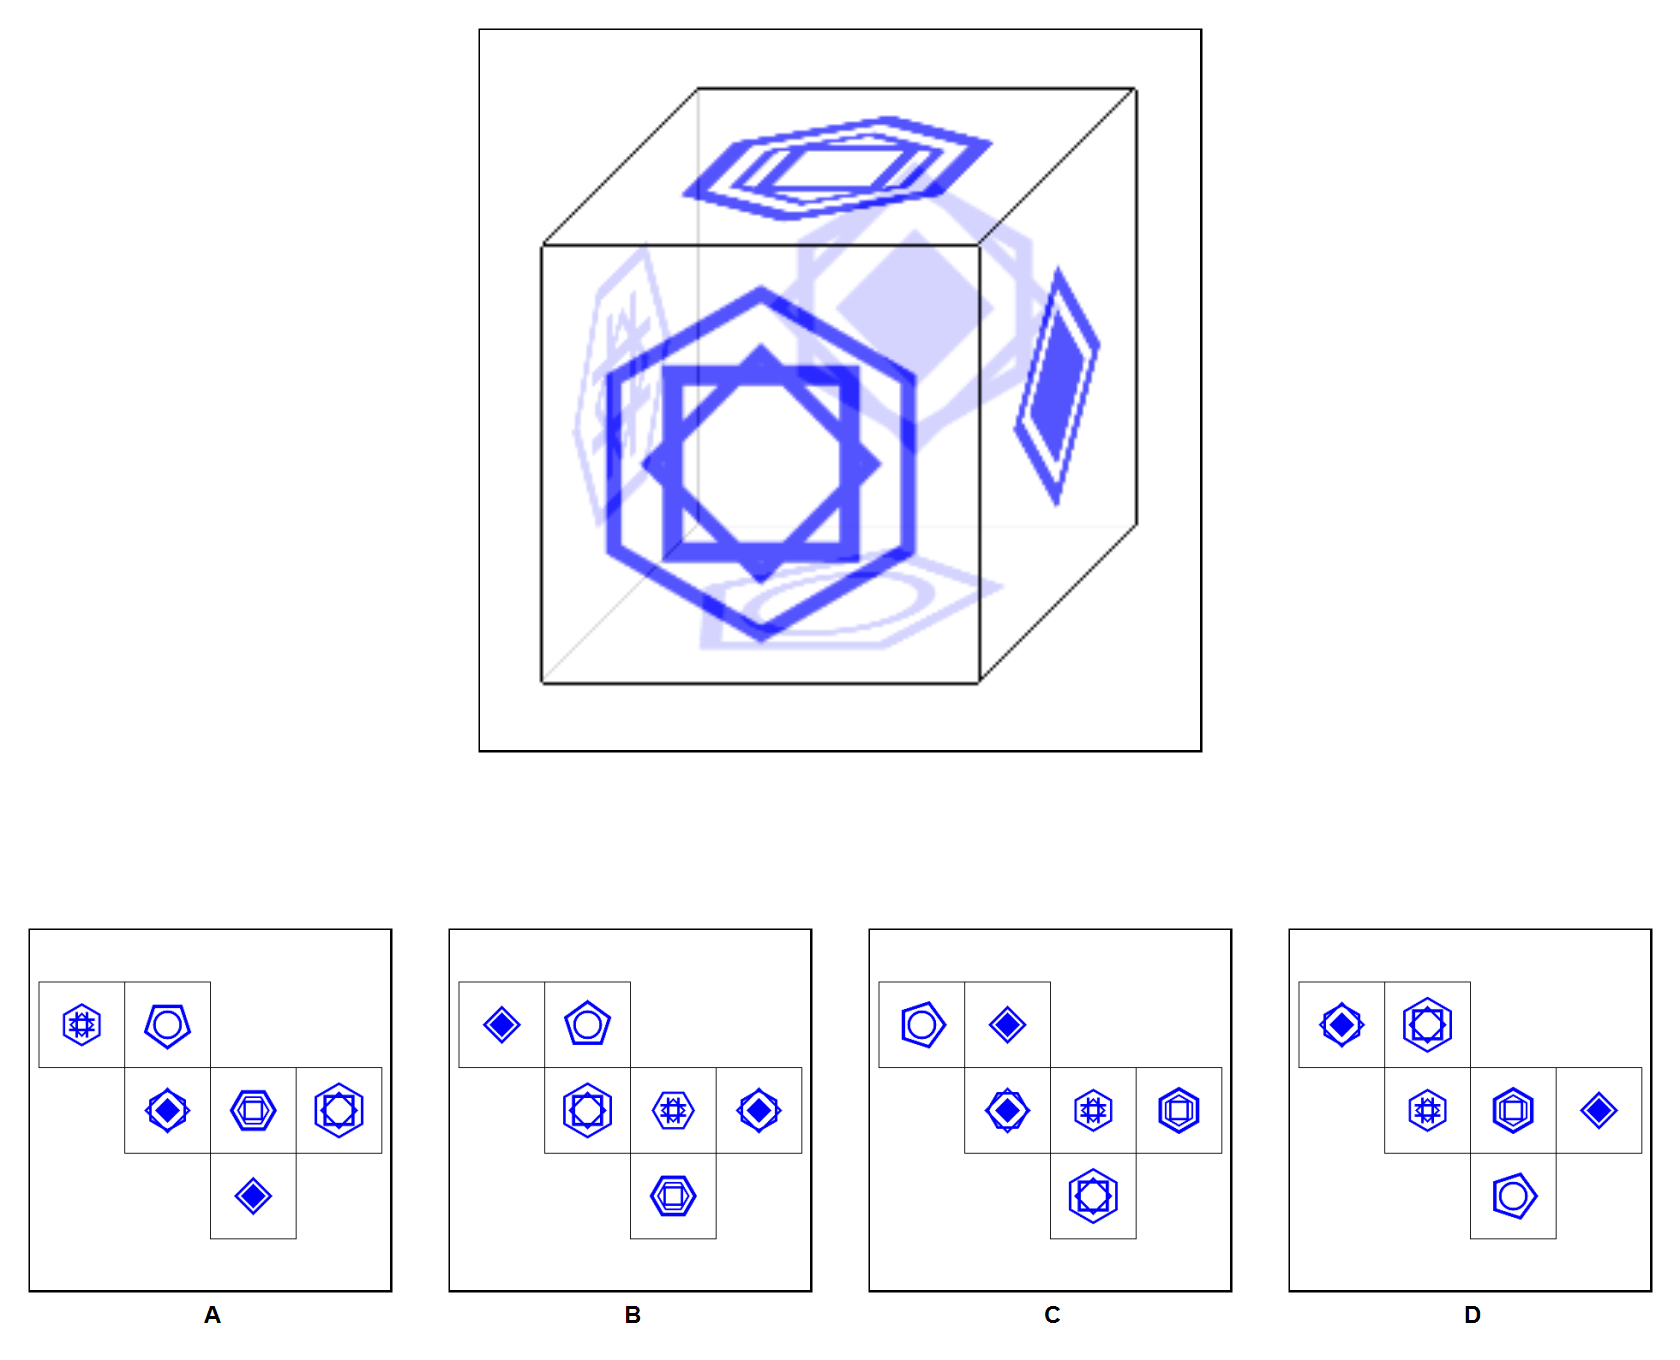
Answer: B